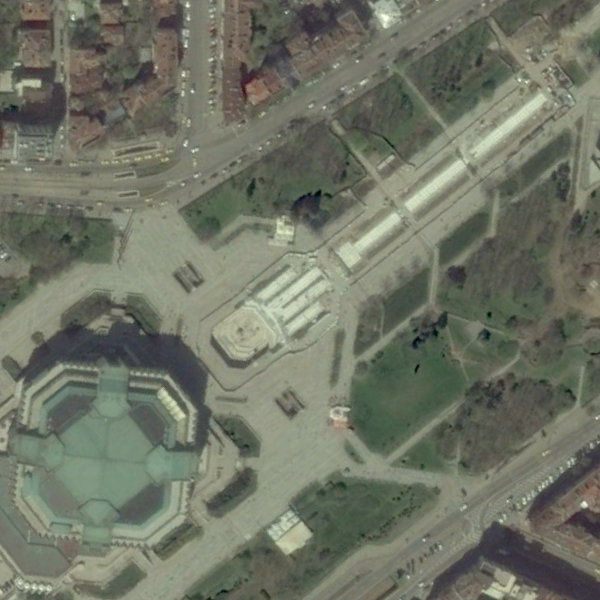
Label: Square